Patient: sex M, age 46
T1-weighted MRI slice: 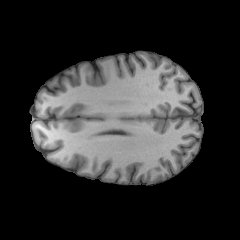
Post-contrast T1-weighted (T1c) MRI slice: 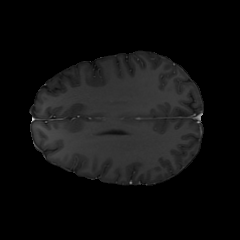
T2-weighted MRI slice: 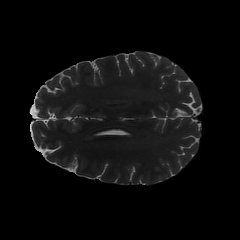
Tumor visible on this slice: no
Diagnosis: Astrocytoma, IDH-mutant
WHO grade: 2